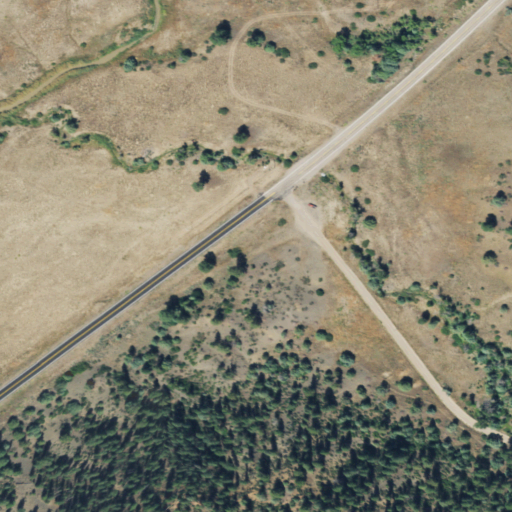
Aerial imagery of valley in Colorado named Cabezon Canyon containing shrub, evergreen forest, open development, low intensity development, woody wetlands, and medium intensity development